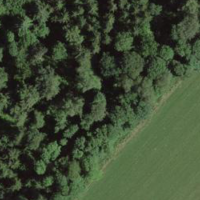
EUNIS habitat code: 41
Species observed at this site:
Oxalis acetosella